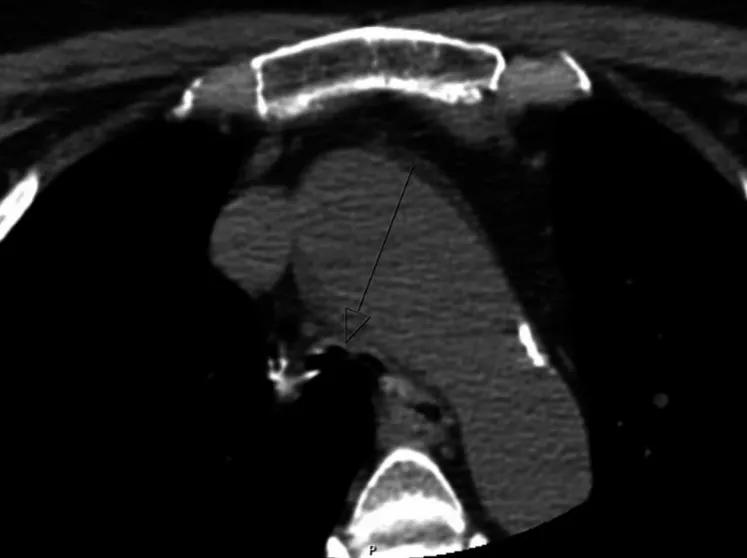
CT image of soft tissue neck without contrast (axial view). The image is showing stenosis of the trachea.
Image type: radiology (ct)